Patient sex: M
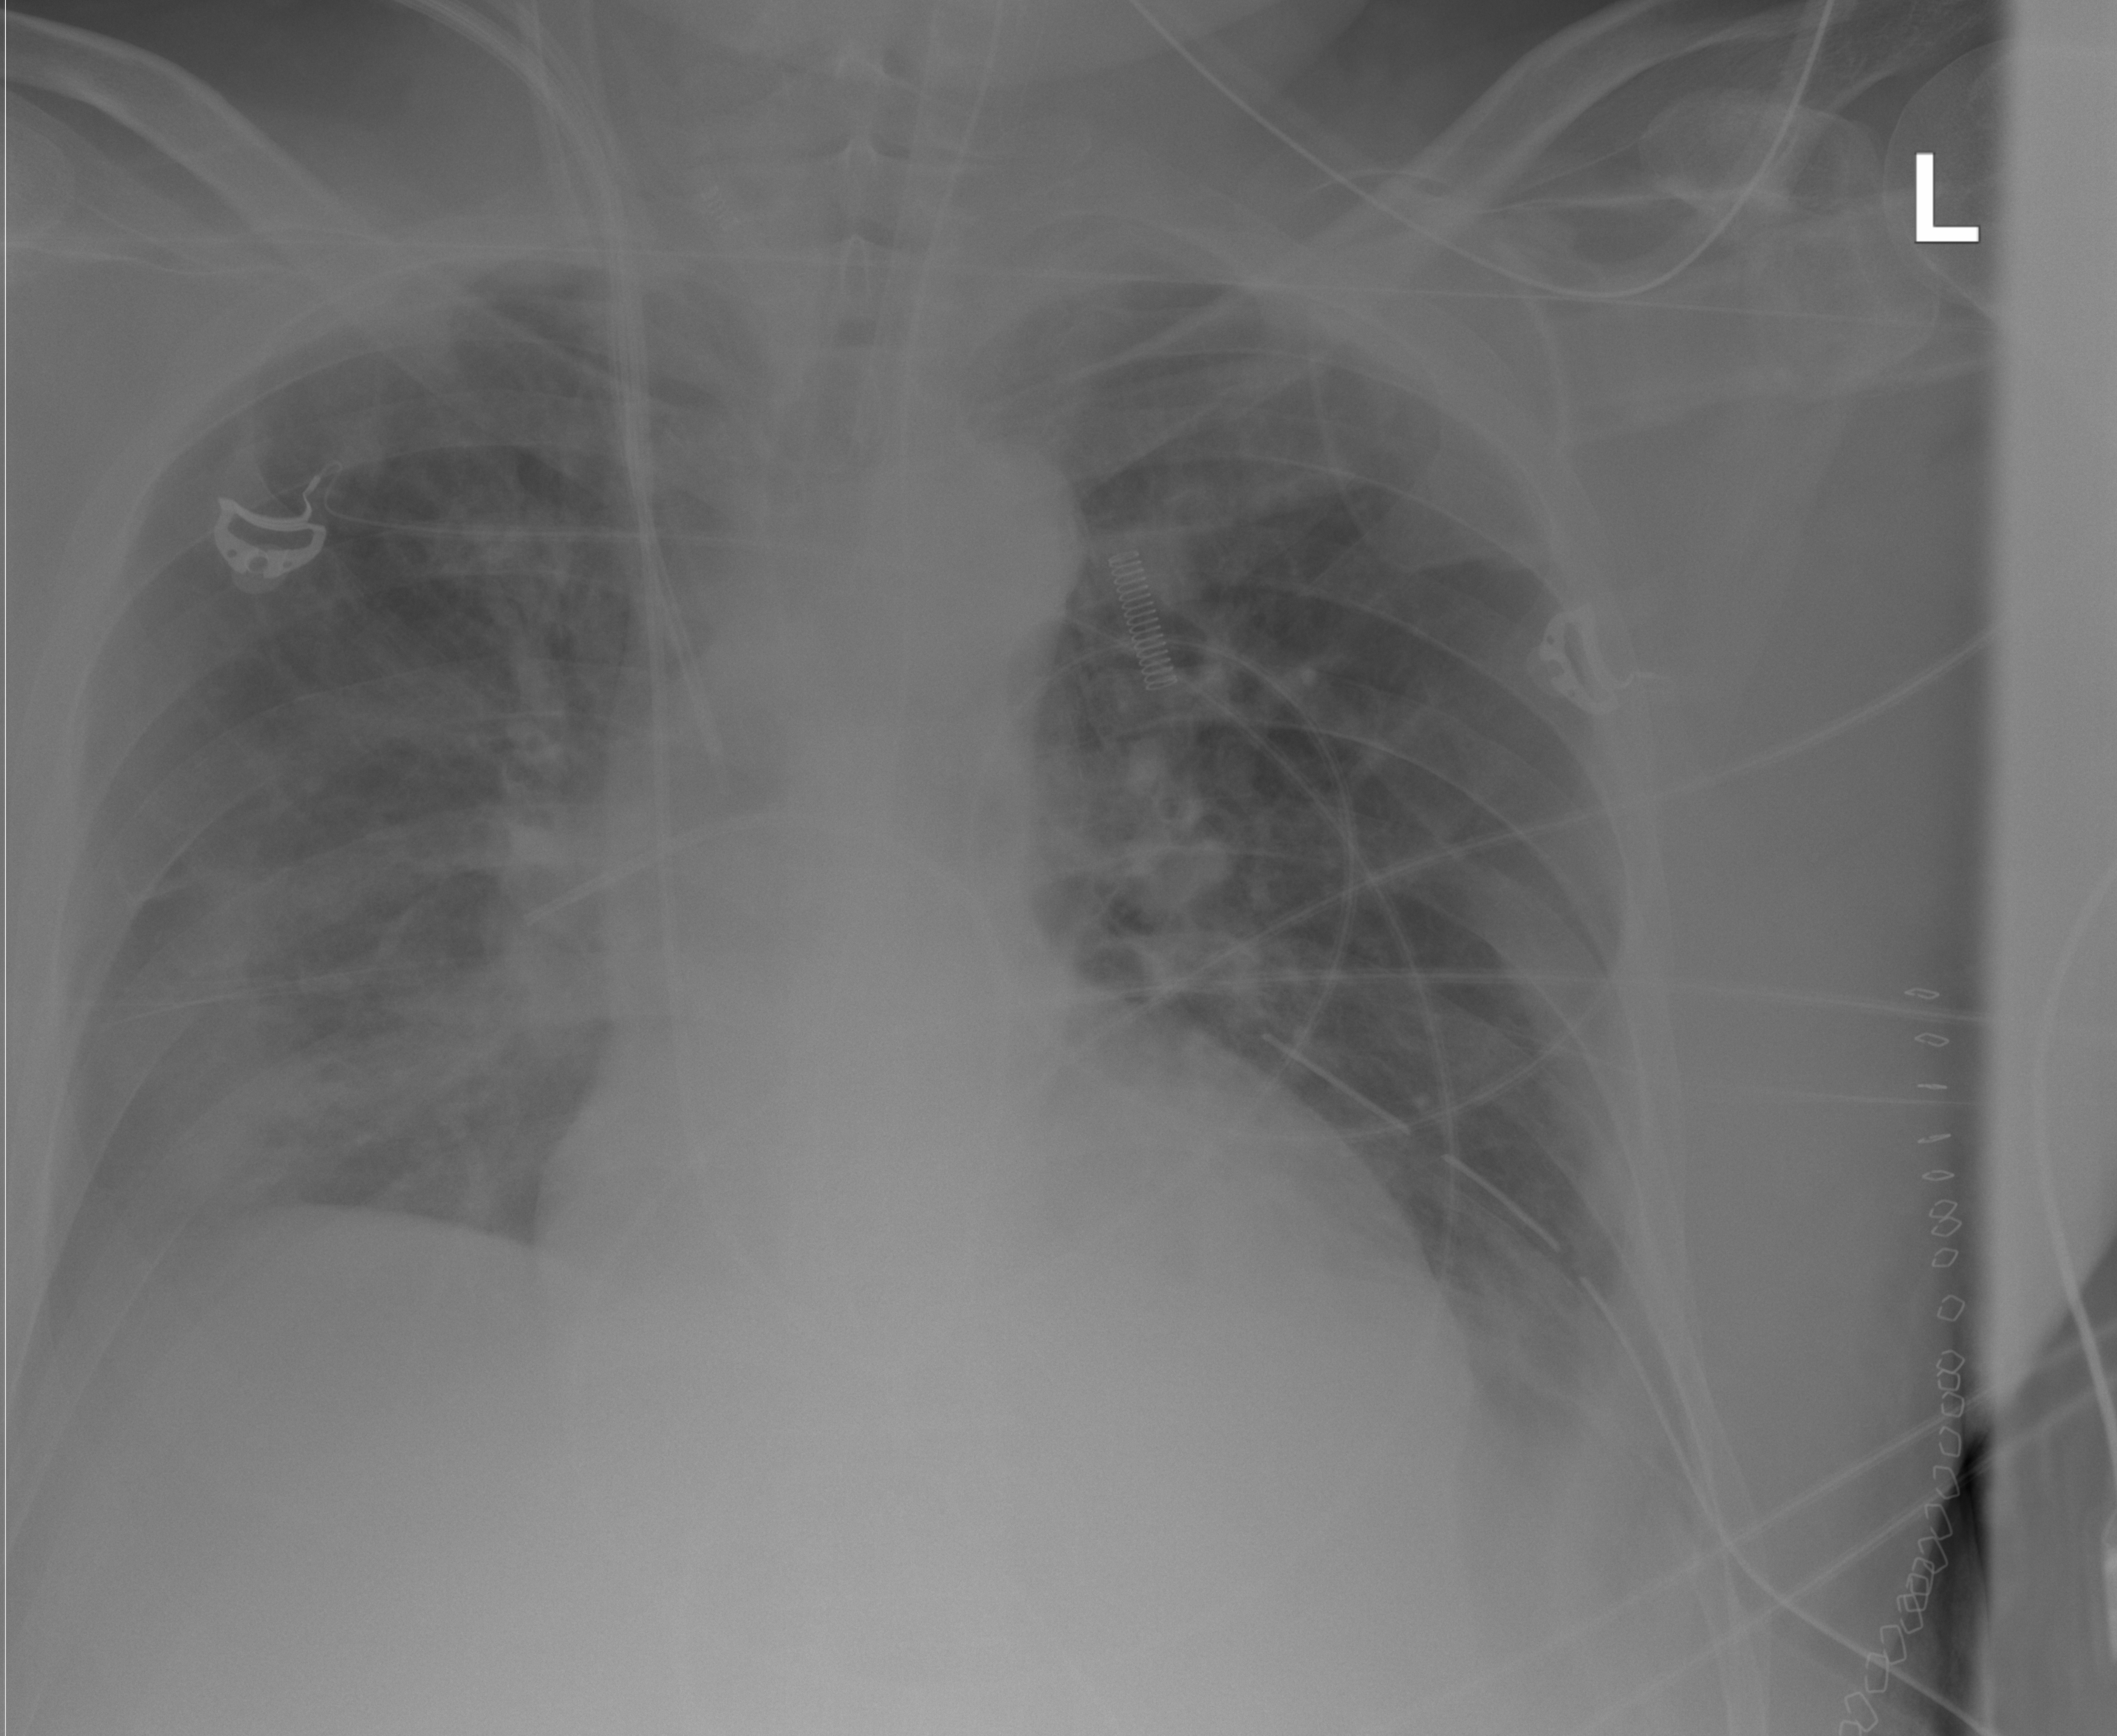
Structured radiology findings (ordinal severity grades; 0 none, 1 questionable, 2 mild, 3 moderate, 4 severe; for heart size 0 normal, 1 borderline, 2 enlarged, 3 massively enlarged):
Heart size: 2
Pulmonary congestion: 2
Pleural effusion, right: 2
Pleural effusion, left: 2
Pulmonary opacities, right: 2
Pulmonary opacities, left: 0
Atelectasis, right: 2
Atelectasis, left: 2